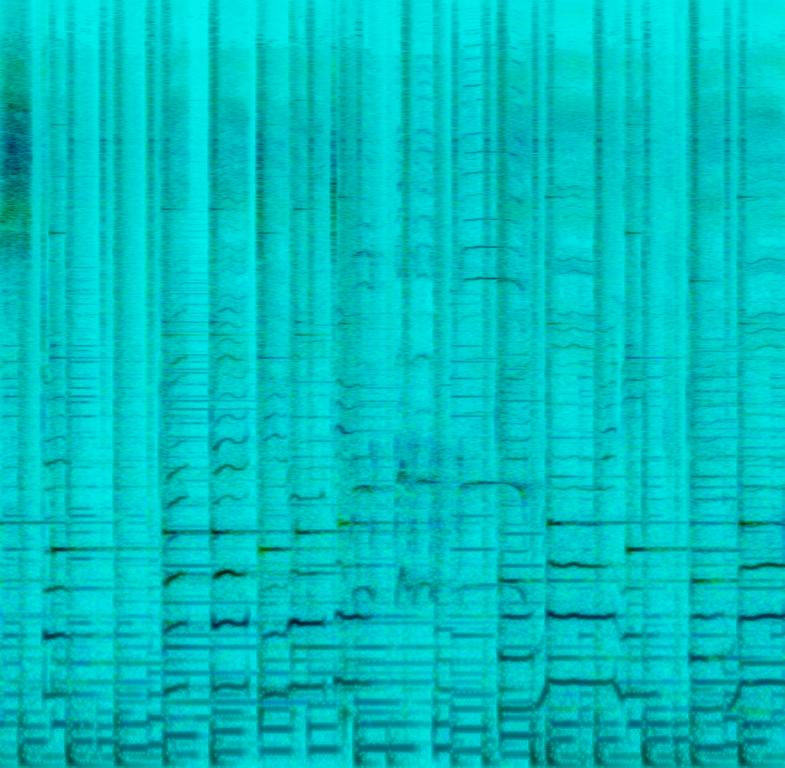
This is an educational kids song. There is a female vocalist singing playfully. The piano and the xylophone are playing a simple melody. The rhythm is a basic acoustic drum beat. The atmosphere is joyful. This piece can be used in the soundtrack of a kids TV show.